Field crop: maize
Growth stage: 2
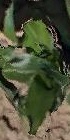
Species: maize